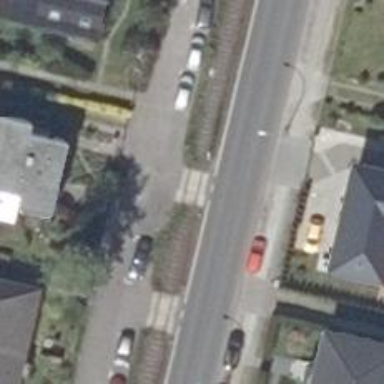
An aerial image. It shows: Uncontrolled level crossing on the railway.